Current action and preconditions to check: trajectory_clear

Your task: For each precondition in the list above, predict whether it will hold at this action.

Consider the current scene as observed from the mobile robot's camera, and analyze the predicted future states of all dynamic agents (e.g., people, animals, vehicles, or any moving entities) within the NEXT SECOND.

IMPORTANT: Only answer "very likely" if you are absolutely certain—based on strong, clear evidence—that a dynamic agent will violate the precondition in the predicted future state. Do NOT answer "very likely" for unlikely, ambiguous, or low-probability risks.

Ask yourself for each precondition: Is there a high probability, with clear and convincing evidence, that the predicted future states of any dynamic agent will interfere with the predicted future state of the currently executing action within the NEXT SECOND, causing that precondition to fail?

Assess the risk level based on these predictions. Use "likely" or "very likely" if motions create a clear risk of interference.

Use "neutral" or "improbable" if agents are nearby but their predicted paths are clearly diverging or non-conflicting.

Failure Risk Categories: "very improbable", "improbable", "neutral", "likely", "very likely"

Answer Format: Output ONLY the probability_of_failure value from these categories: "very improbable", "improbable", "neutral", "likely", "very likely"

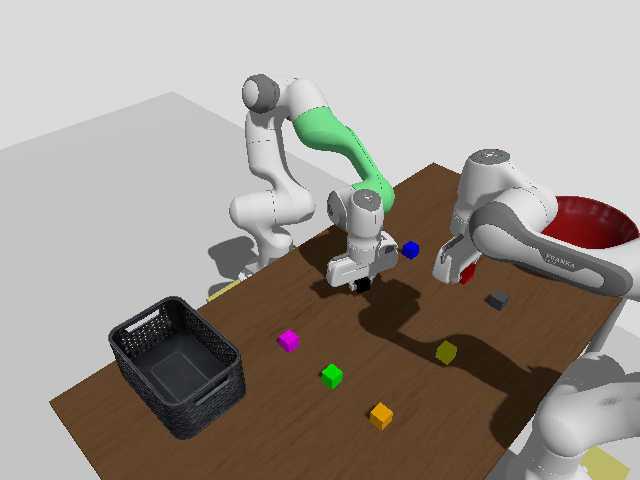

Answer: very improbable